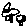
Label: tree